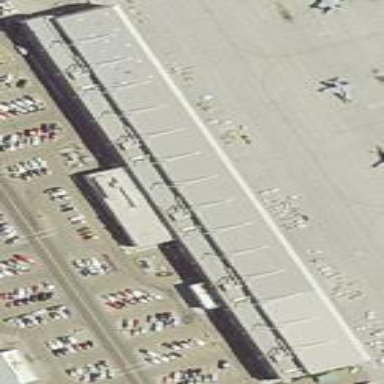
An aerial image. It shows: Hangar building at the airport.